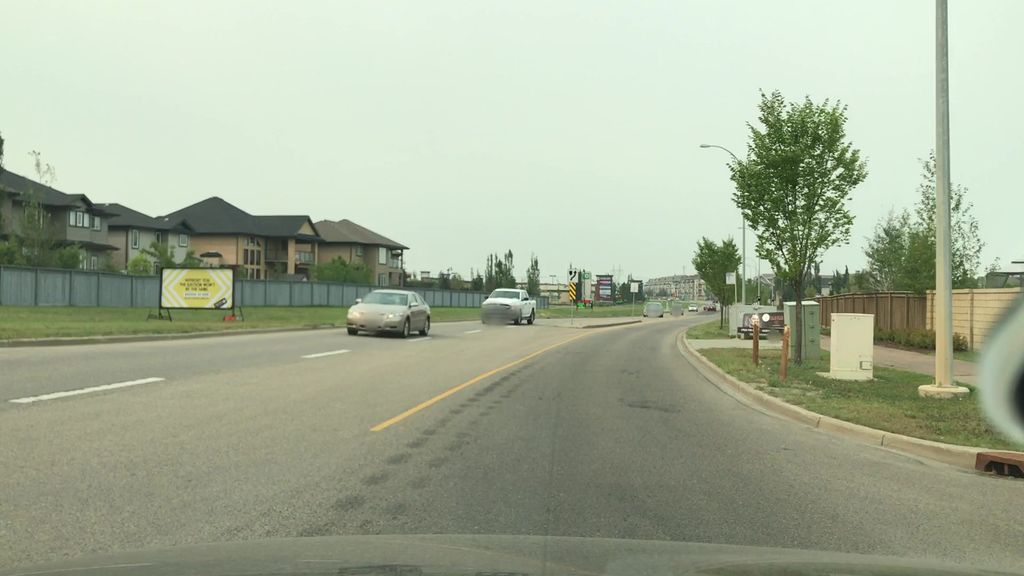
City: edmonton